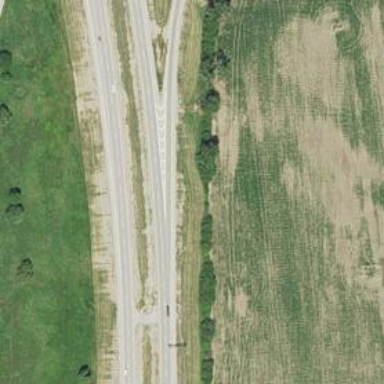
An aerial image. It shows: Motorway junction.